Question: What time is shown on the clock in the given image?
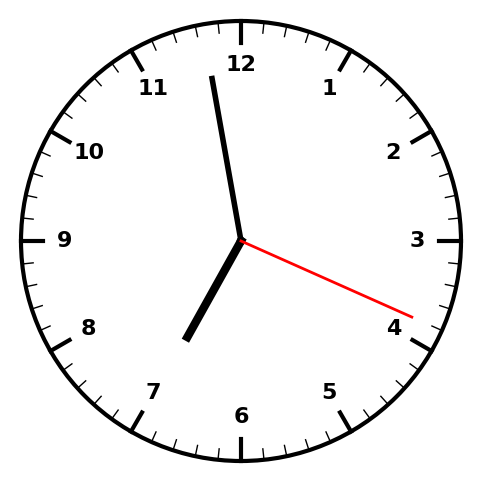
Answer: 06:58:19